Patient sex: F
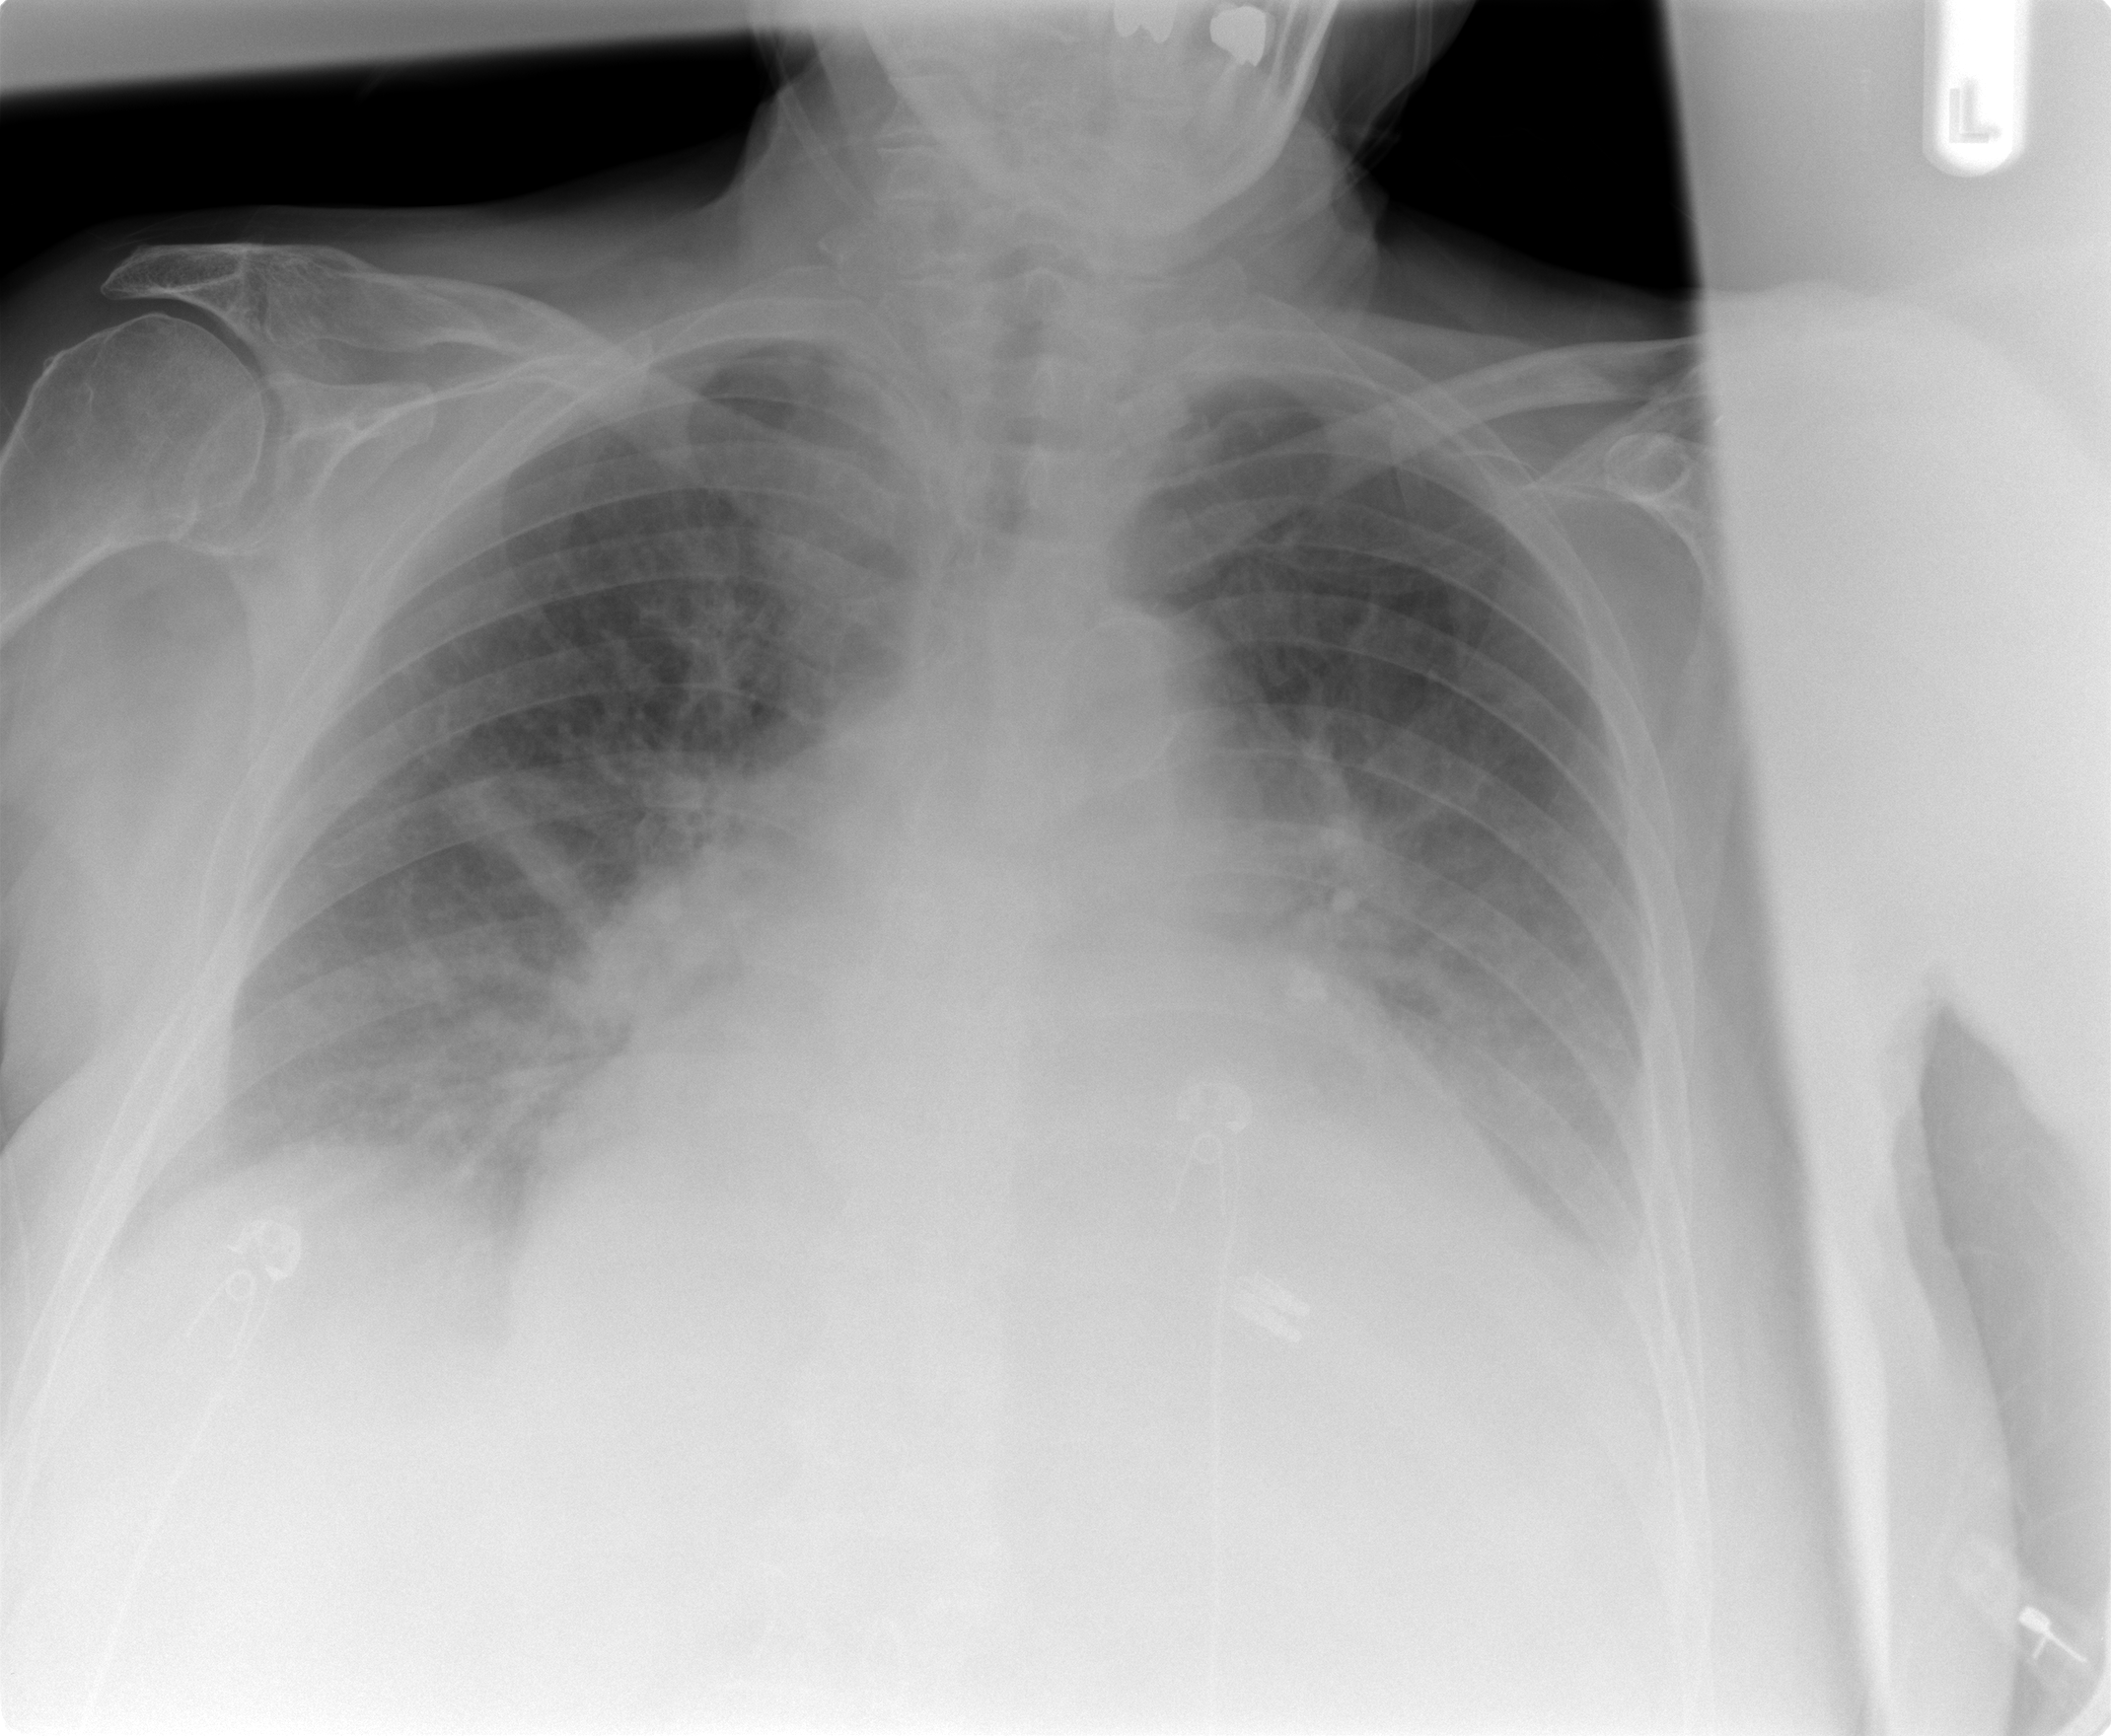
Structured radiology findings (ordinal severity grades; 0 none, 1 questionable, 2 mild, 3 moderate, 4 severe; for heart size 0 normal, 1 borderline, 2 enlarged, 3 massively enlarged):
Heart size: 3
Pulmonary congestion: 3
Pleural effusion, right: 3
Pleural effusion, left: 3
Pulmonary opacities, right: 3
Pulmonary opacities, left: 3
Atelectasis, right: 2
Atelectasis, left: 2